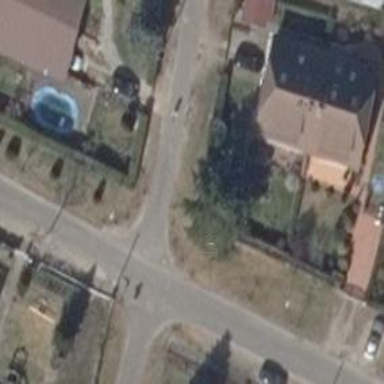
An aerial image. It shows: Smooth asphalt road in residential area.